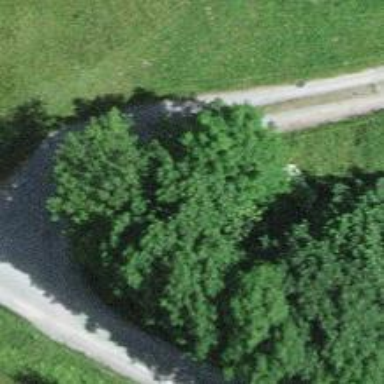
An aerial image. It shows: Culvert tunnel.